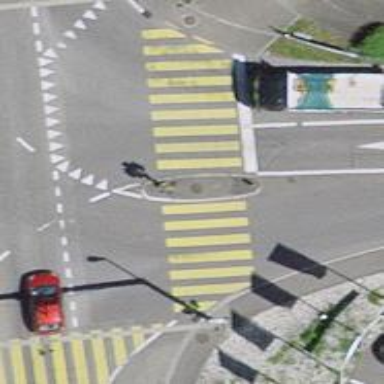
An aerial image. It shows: Road with traffic signals.